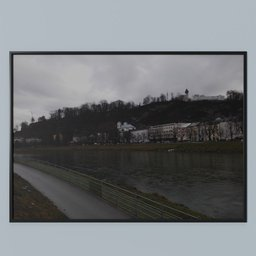
Label: decoration